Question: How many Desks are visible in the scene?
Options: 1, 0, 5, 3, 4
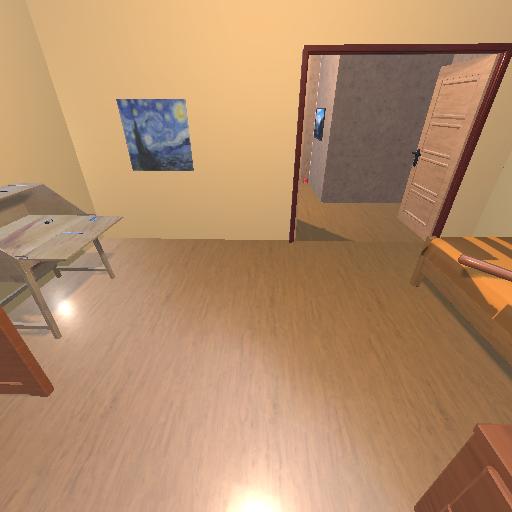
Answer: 1